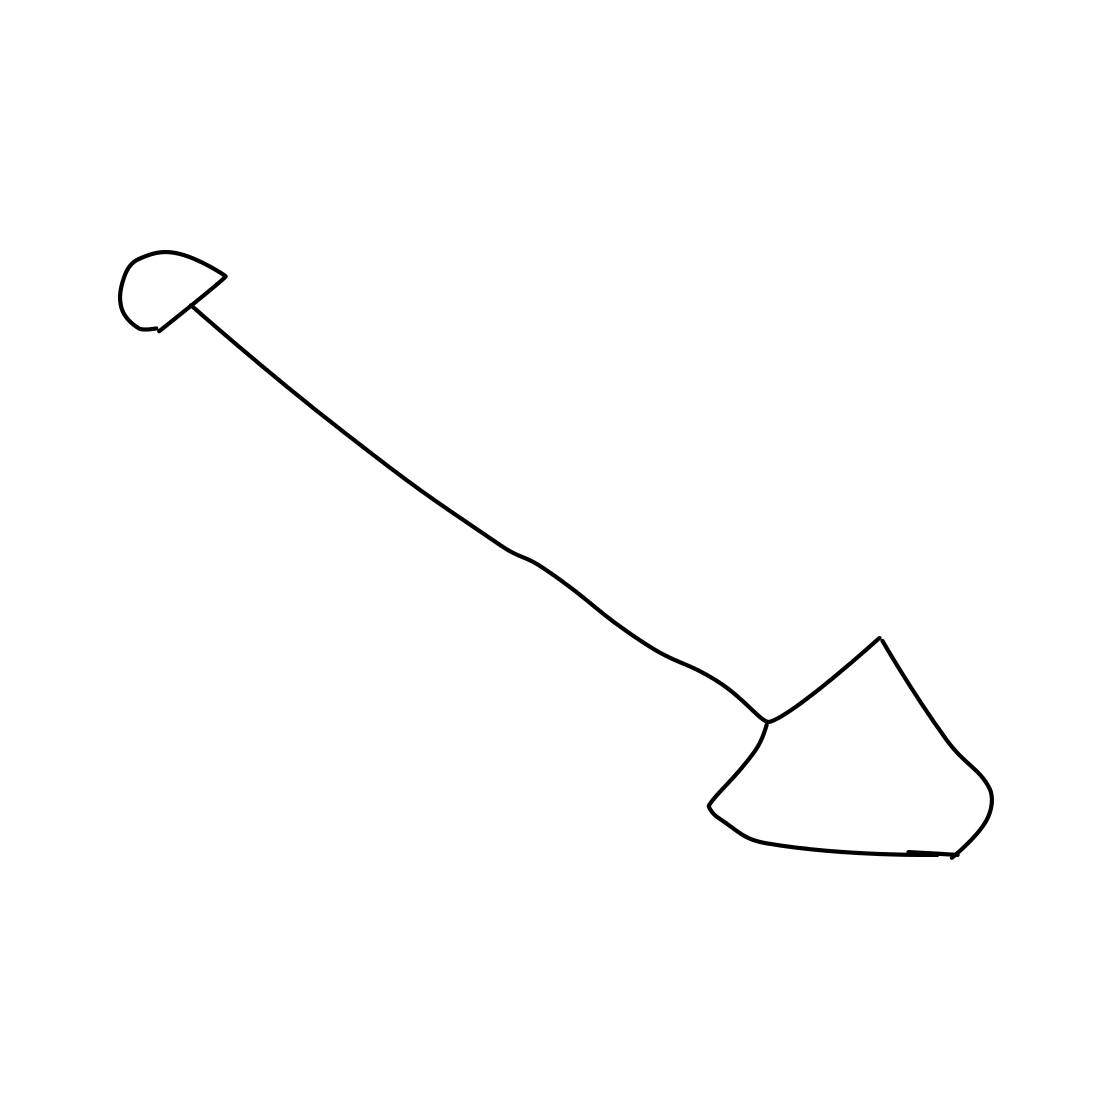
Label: shovel